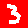
Digit: 3